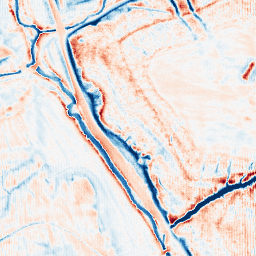
Category: edge_preserving
Decomposition family: anisotropic_diffusion
Decomposition parameters: iterations: 50
kappa: 30
gamma: 0.15
Upsampling method: fft_zeropad
Upsampling parameters: scale: 4
Upsampling scale: 4